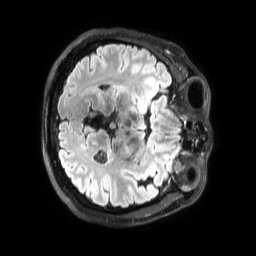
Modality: FLAIR
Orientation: axial
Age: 41
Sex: male
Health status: healthy
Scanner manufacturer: philips
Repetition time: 4.8 s
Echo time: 0.2985 s